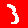
Digit: 3